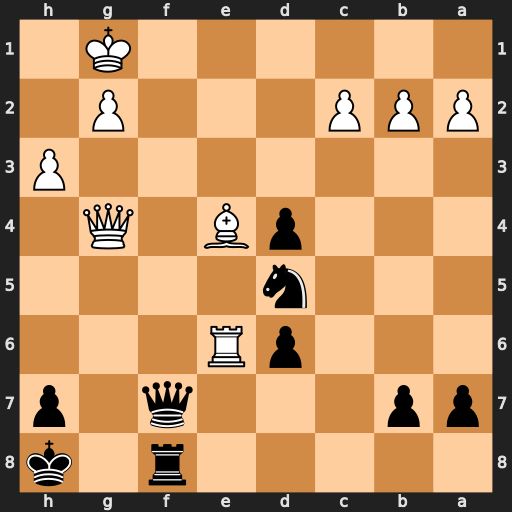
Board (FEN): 5r1k/pp3q1p/3pR3/3n4/3pB1Q1/7P/PPP3P1/6K1
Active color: b
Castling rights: -
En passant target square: -
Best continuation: Qf2+ Kh2 Ne3